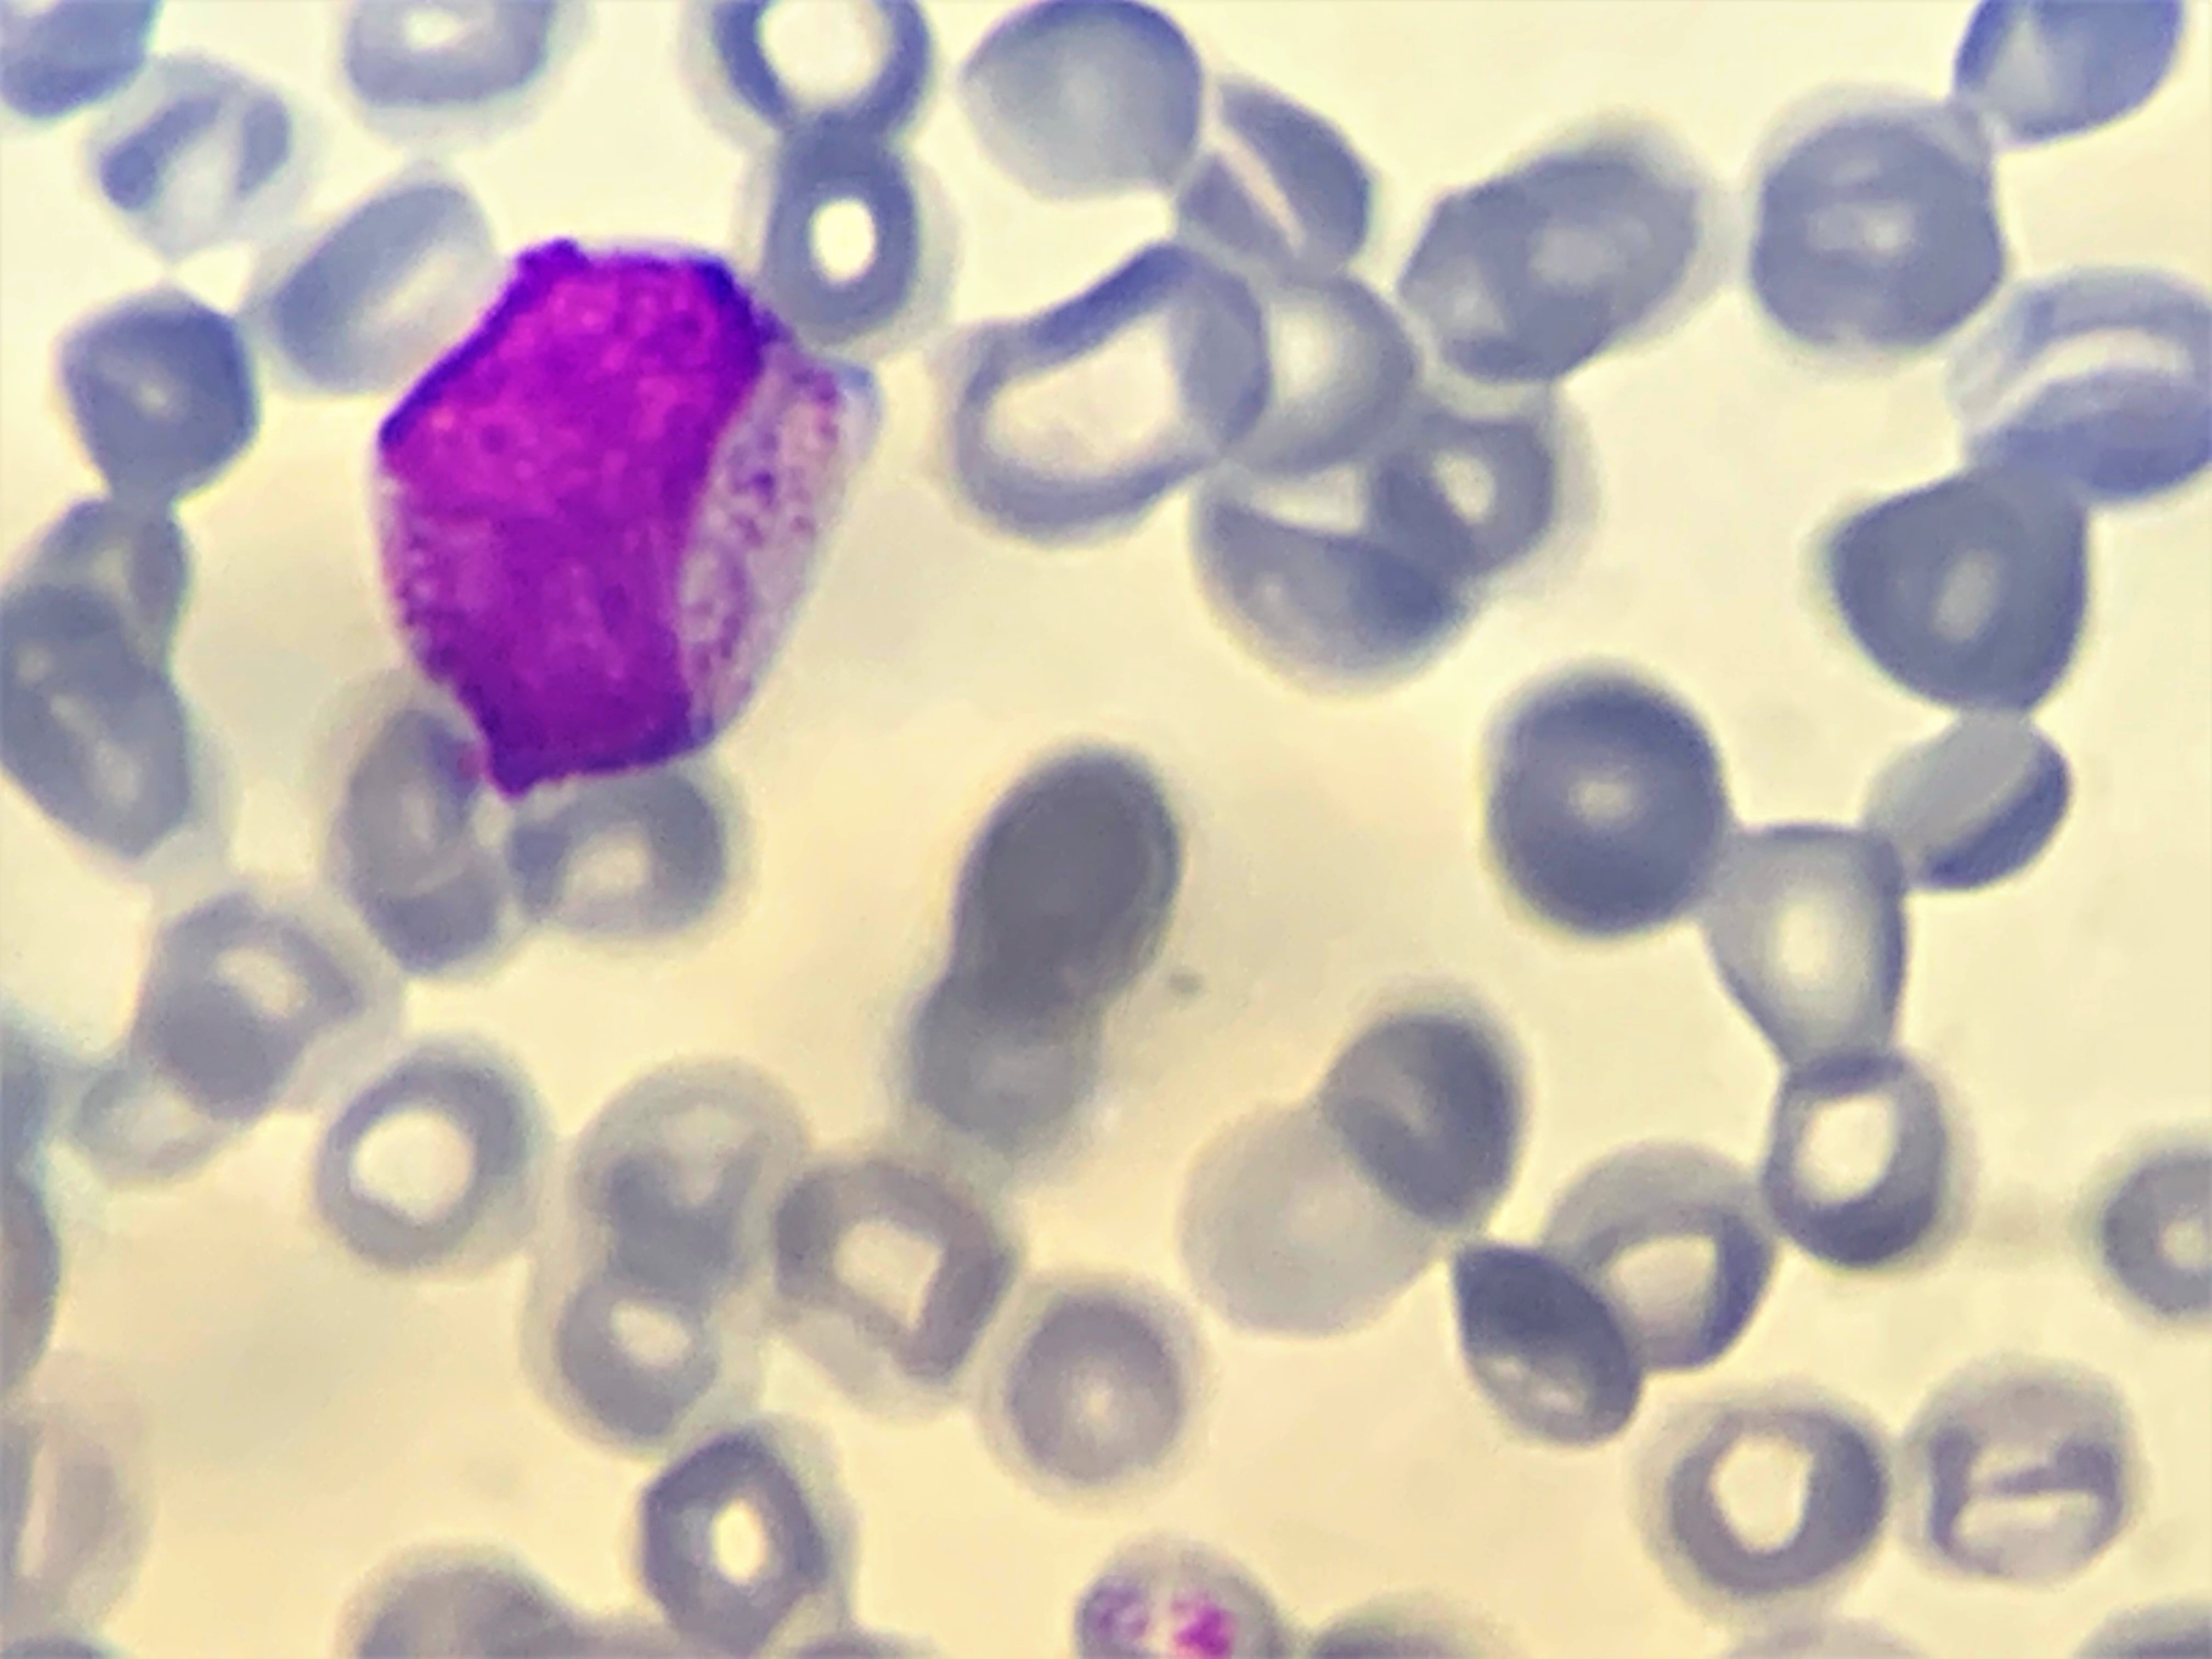
Cell type: BAND CELLS